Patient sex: M
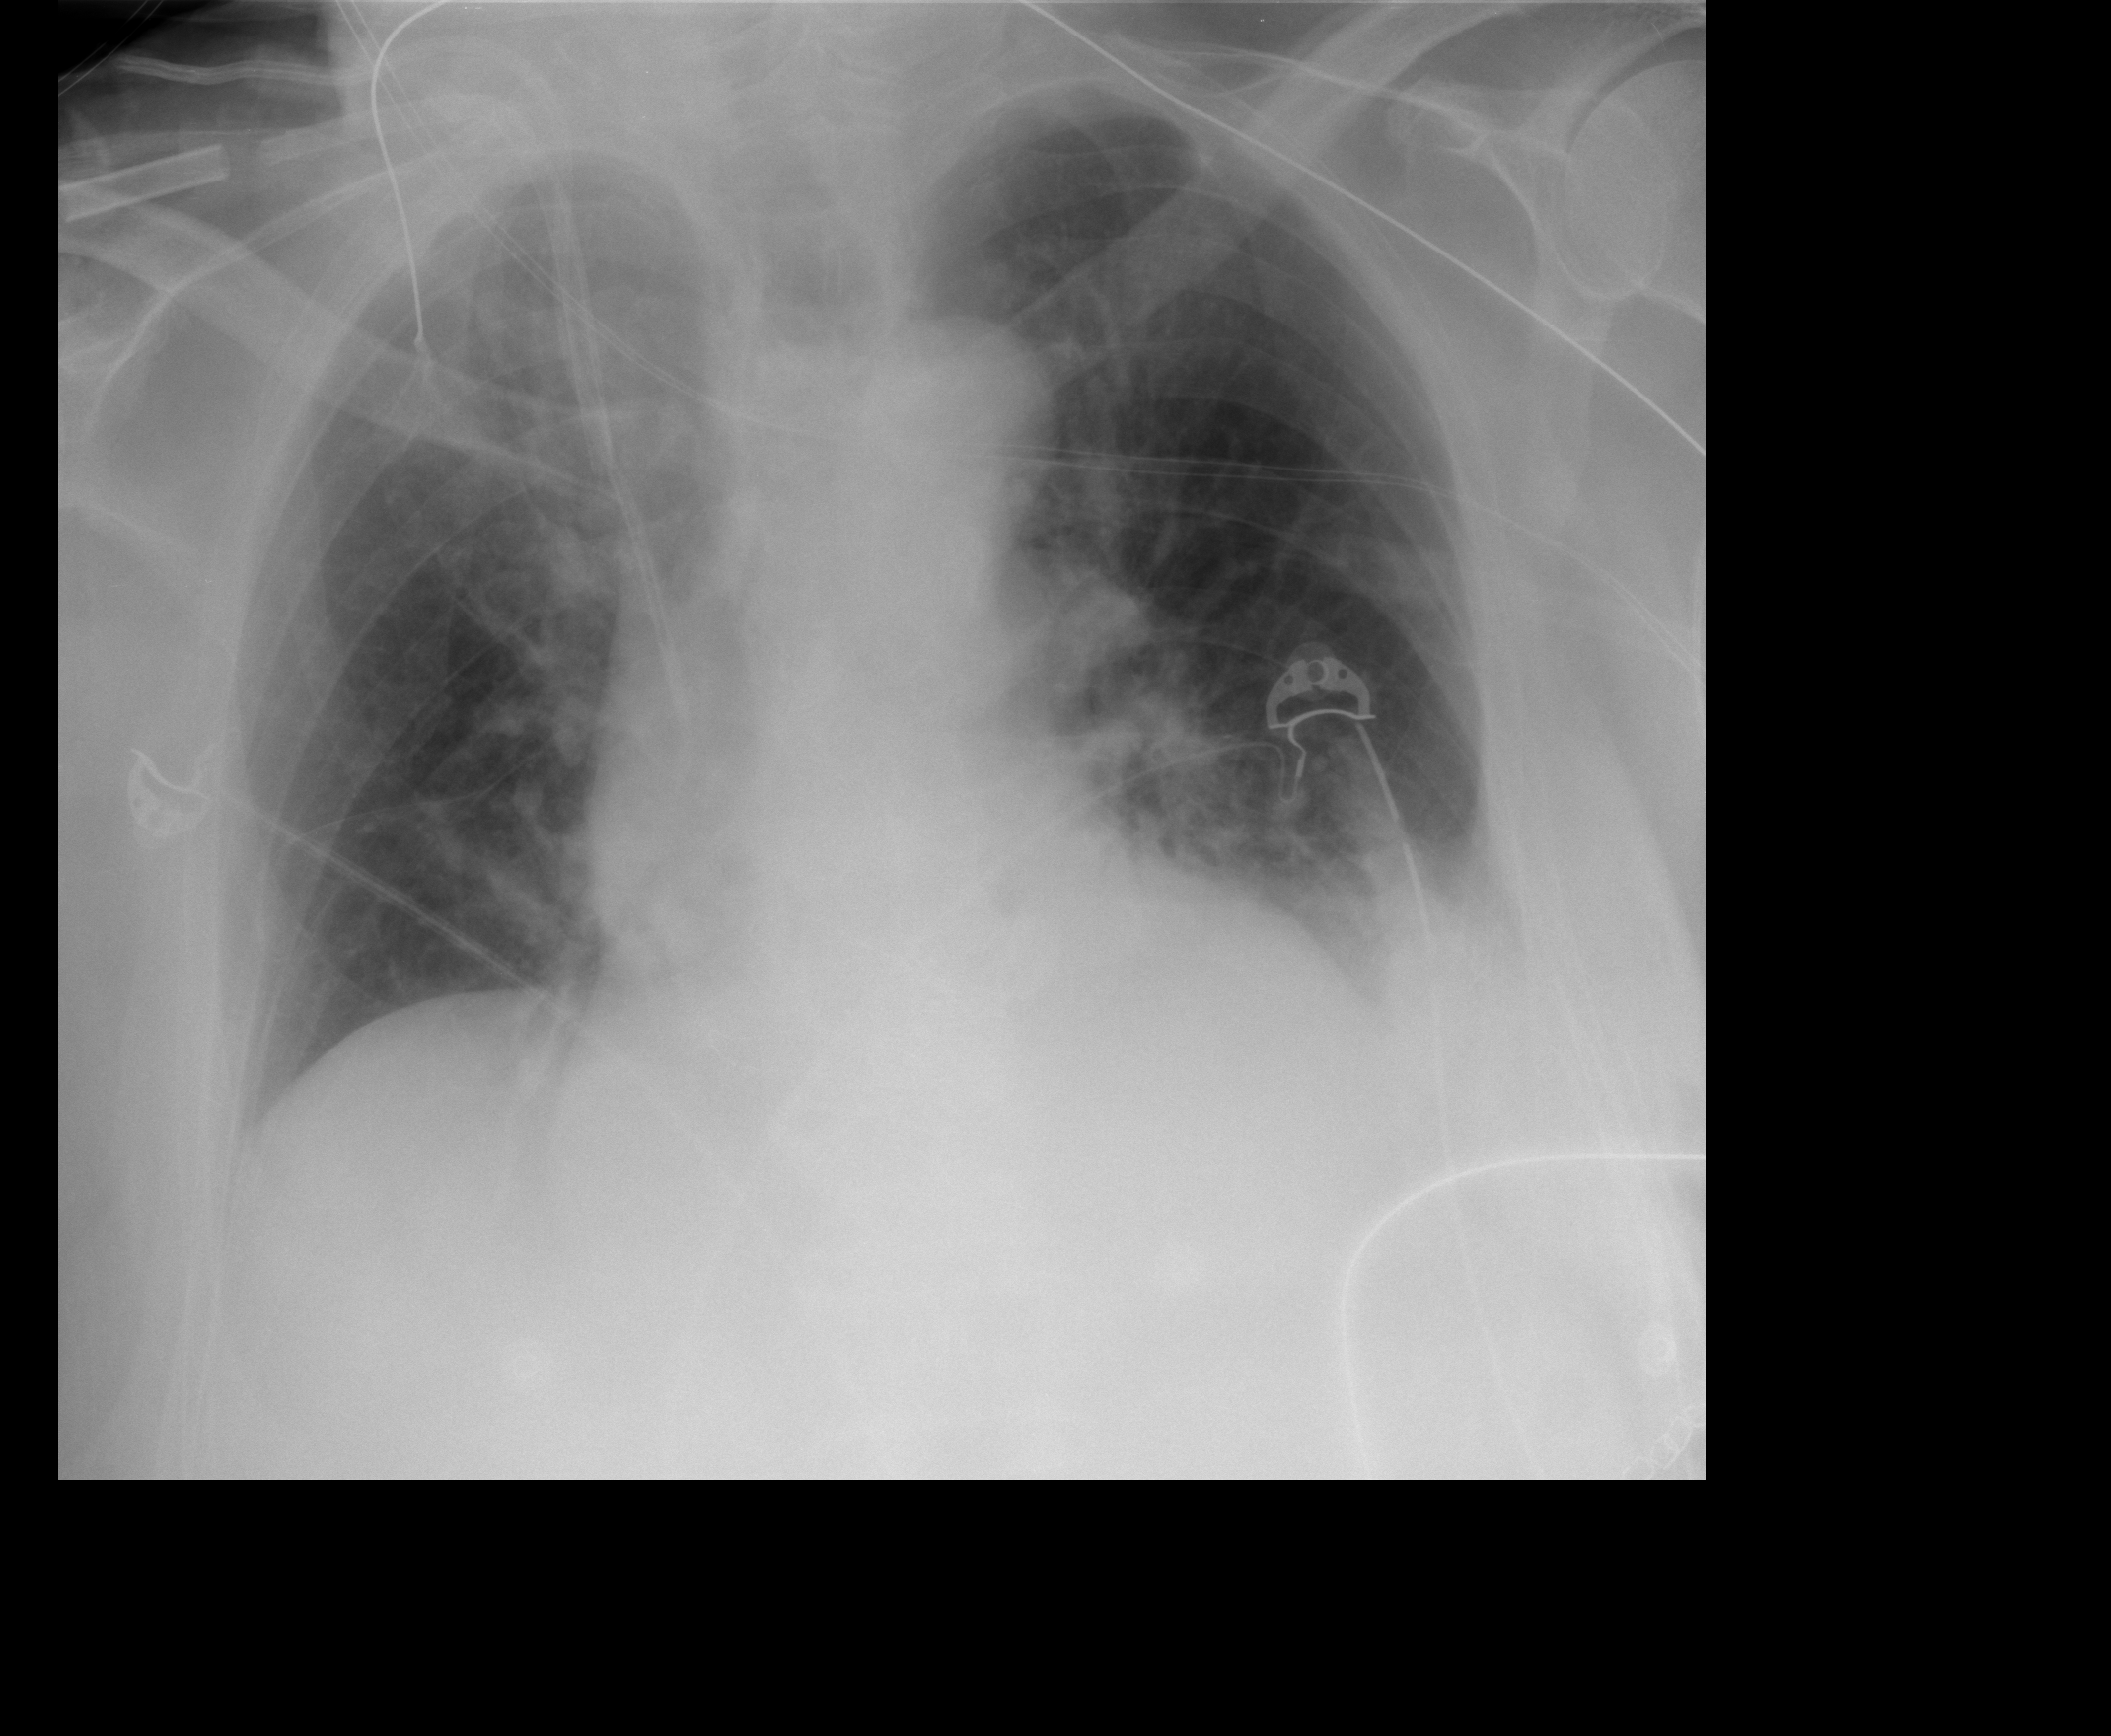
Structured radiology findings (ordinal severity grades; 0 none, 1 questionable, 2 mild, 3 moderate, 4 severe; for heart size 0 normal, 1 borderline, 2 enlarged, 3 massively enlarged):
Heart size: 0
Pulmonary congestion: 0
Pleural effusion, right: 0
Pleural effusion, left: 0
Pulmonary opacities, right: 0
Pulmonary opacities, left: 0
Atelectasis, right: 0
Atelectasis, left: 2